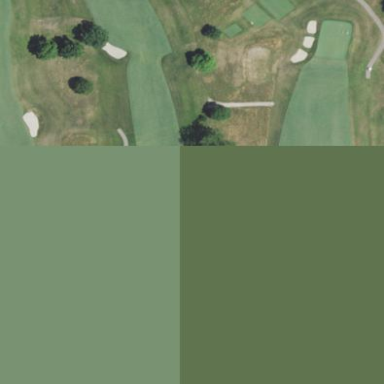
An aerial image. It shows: Area of rough grass used for golf.